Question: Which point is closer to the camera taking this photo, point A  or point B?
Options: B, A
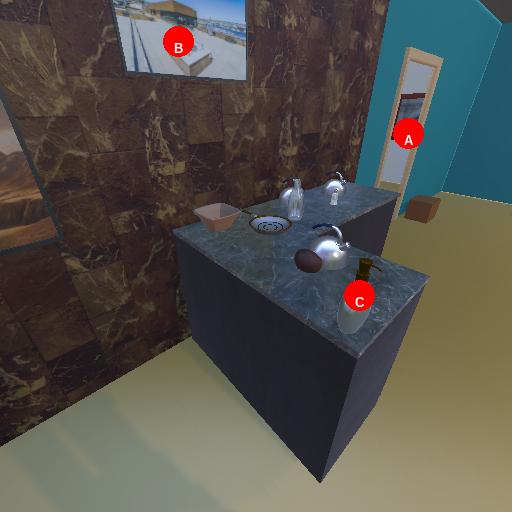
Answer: B